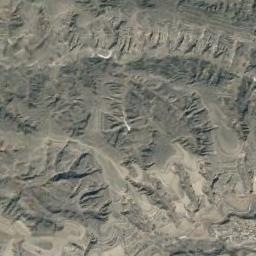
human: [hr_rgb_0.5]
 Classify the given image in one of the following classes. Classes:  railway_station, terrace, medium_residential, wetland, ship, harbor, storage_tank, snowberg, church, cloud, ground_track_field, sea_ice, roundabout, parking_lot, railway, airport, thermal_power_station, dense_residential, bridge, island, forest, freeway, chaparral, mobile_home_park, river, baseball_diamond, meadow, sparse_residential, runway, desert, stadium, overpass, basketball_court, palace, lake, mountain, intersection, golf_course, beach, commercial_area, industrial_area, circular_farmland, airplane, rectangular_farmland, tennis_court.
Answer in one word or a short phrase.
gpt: mountain